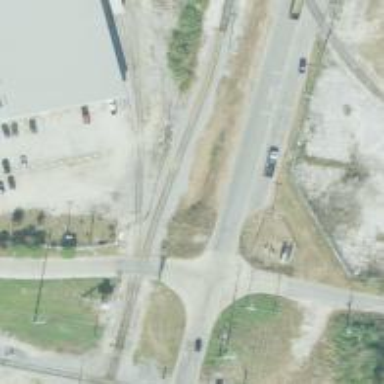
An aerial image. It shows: Railway level crossing.